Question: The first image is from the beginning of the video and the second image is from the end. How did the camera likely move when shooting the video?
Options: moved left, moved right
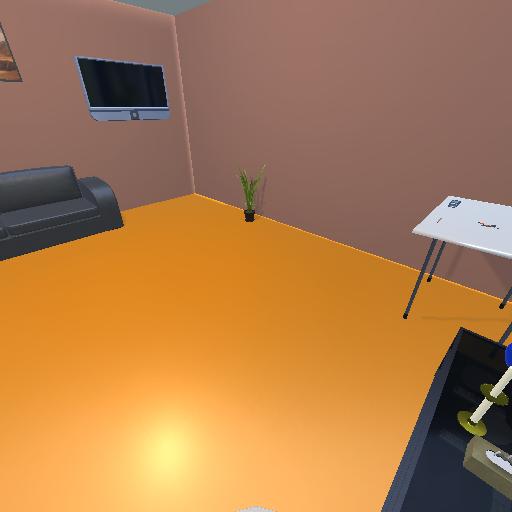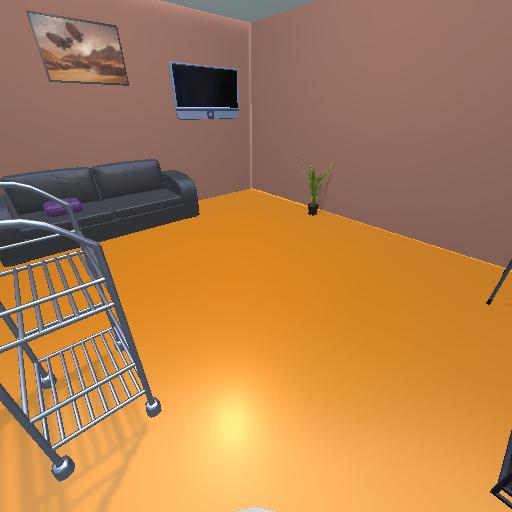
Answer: moved left